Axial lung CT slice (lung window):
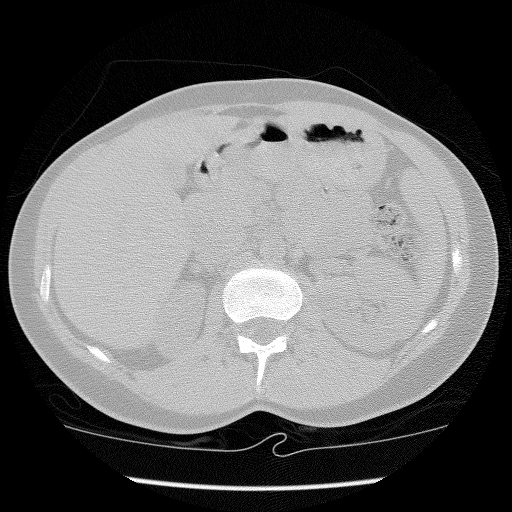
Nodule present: no